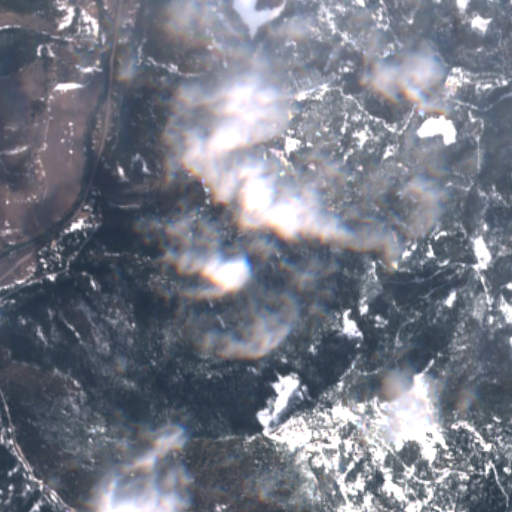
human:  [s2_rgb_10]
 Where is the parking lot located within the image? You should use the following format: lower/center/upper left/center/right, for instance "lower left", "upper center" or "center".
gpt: The parking lot is located in the upper left of the image.
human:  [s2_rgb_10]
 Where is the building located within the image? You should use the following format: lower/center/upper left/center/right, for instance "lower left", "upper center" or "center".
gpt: The building is located in the upper left of the image.
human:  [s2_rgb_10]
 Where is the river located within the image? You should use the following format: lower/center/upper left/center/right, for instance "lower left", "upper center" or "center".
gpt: The river is located in the upper left of the image.
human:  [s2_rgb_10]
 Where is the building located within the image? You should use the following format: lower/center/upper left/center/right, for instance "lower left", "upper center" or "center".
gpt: The building is located in the upper left of the image.
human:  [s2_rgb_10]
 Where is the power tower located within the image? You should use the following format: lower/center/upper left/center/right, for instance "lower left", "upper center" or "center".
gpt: There is no power tower in the image.